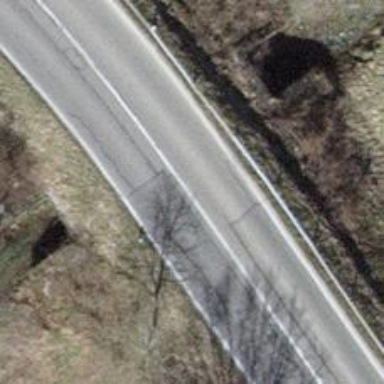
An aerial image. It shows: Primary highway.